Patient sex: M
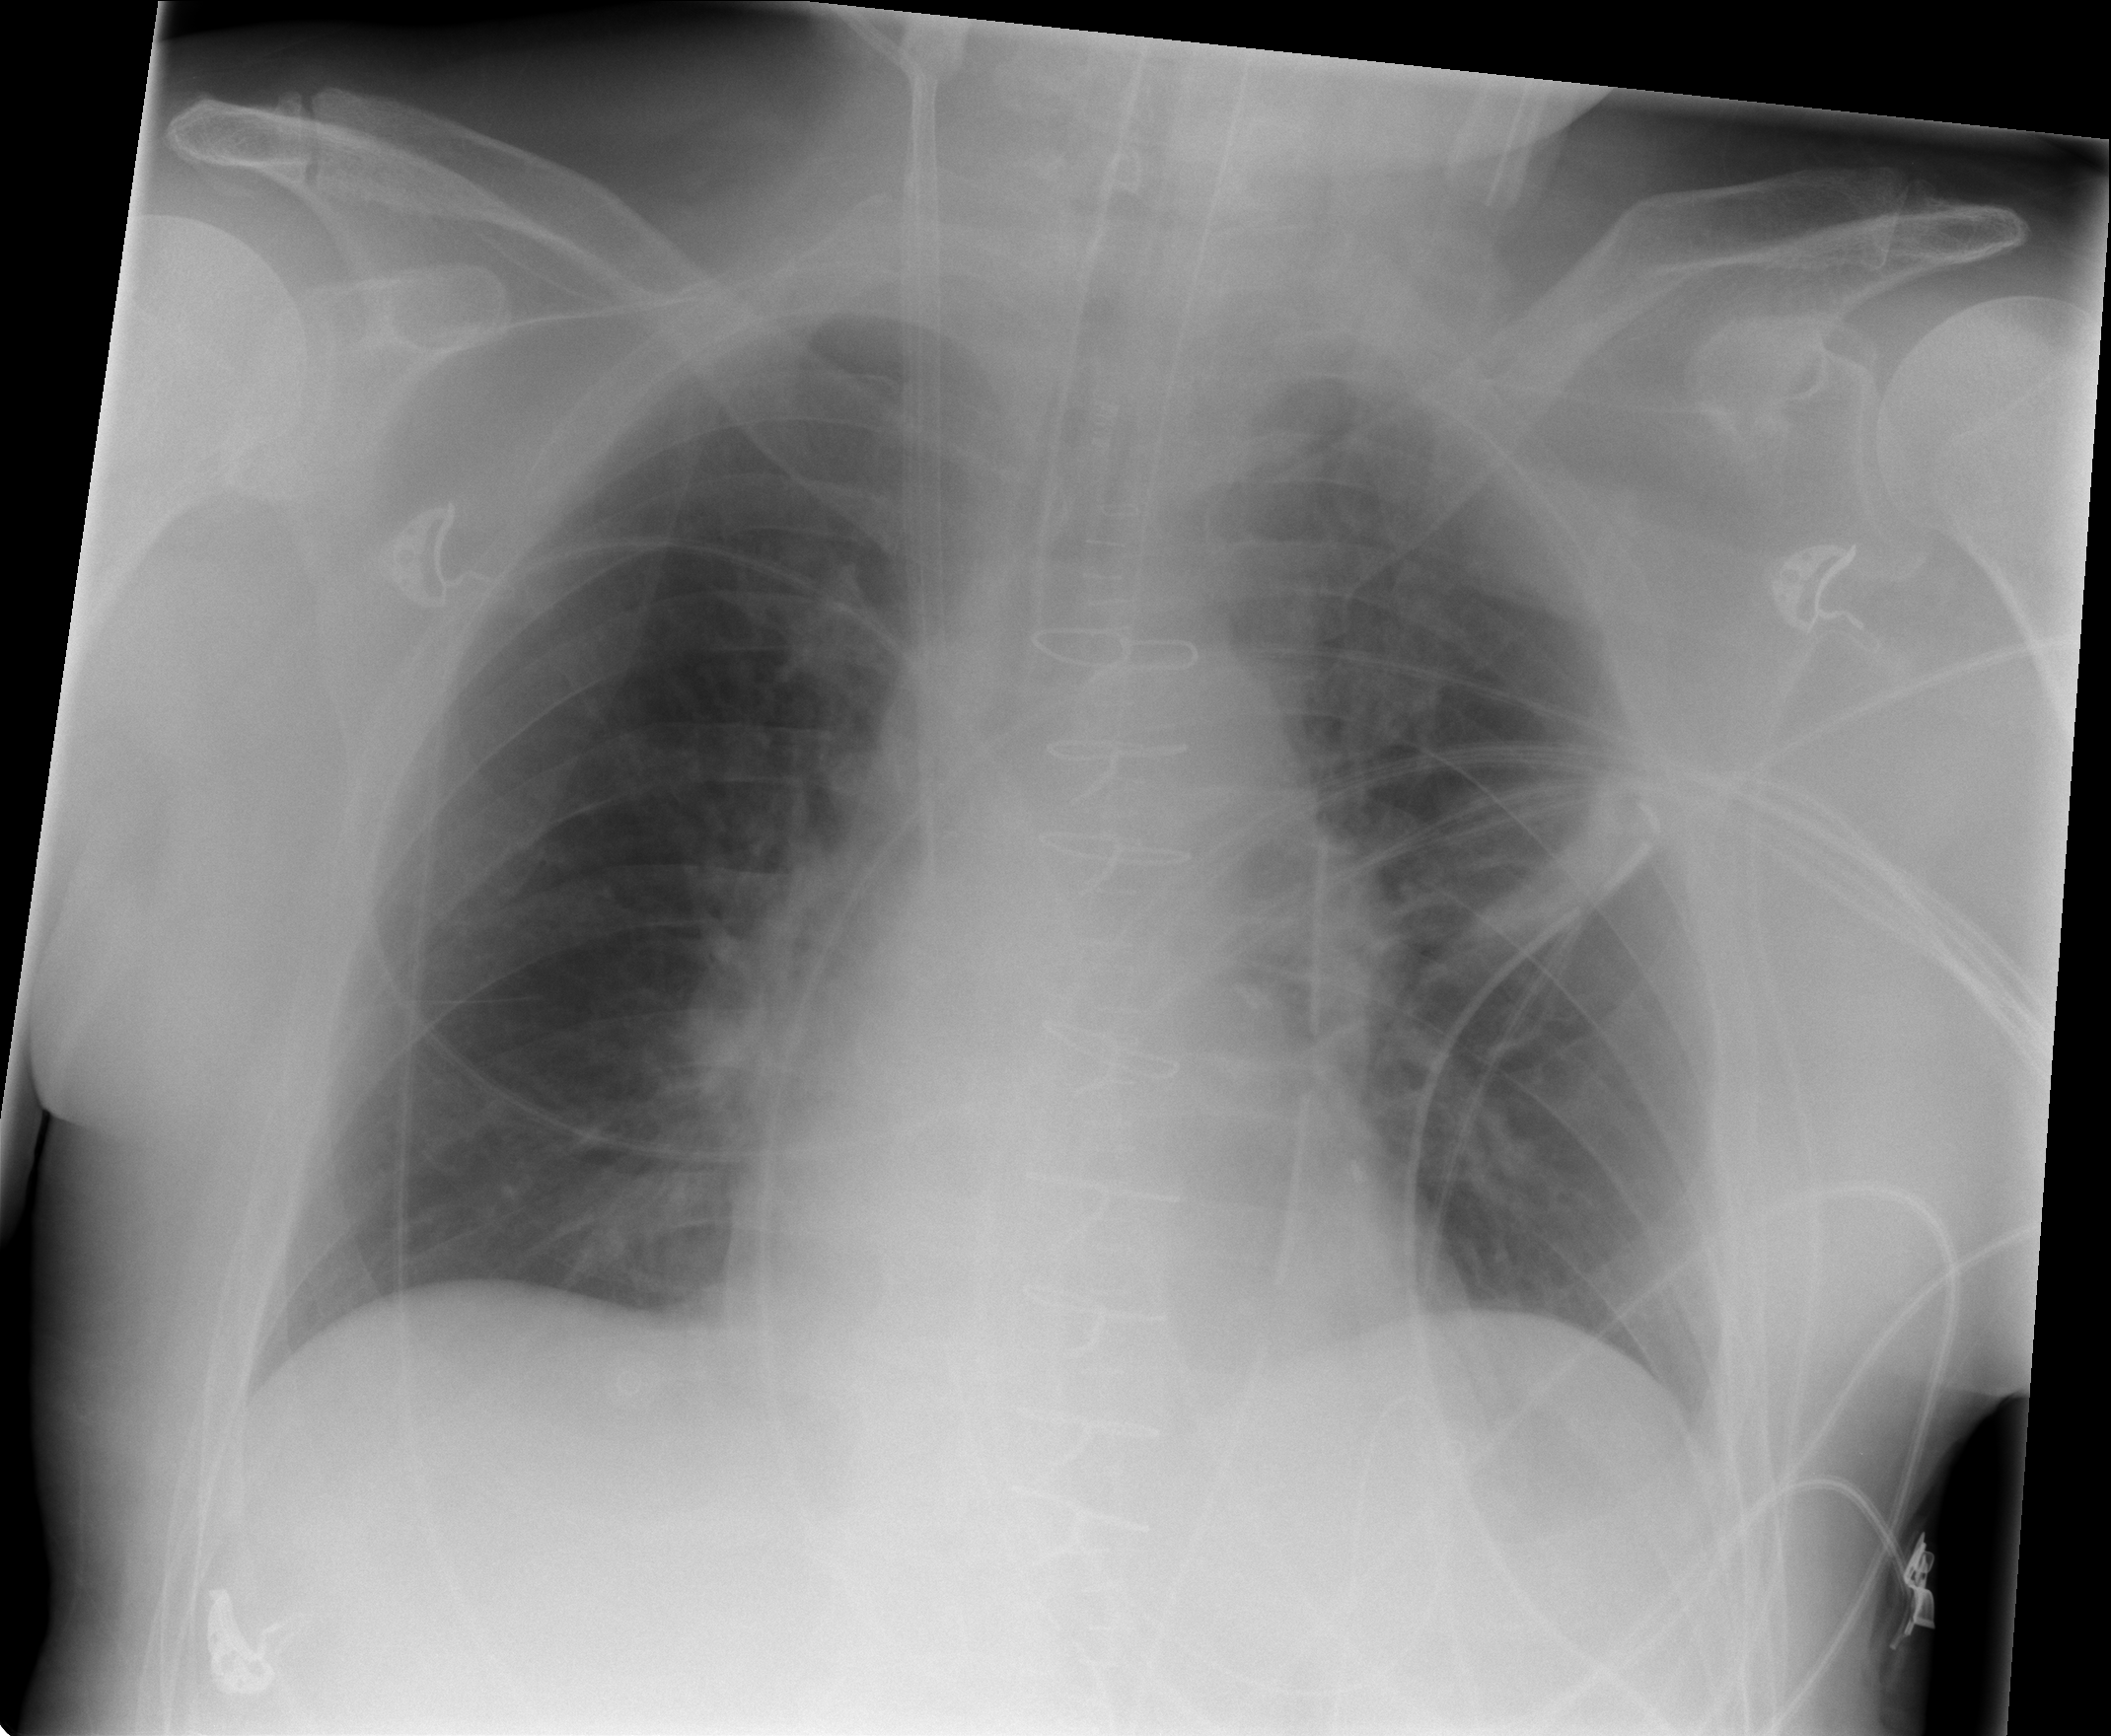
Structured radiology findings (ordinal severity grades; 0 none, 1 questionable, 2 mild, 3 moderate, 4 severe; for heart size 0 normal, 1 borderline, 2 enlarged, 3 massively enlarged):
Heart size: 0
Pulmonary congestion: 2
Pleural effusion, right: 0
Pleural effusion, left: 0
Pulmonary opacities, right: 0
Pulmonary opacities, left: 2
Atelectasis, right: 0
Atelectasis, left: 0